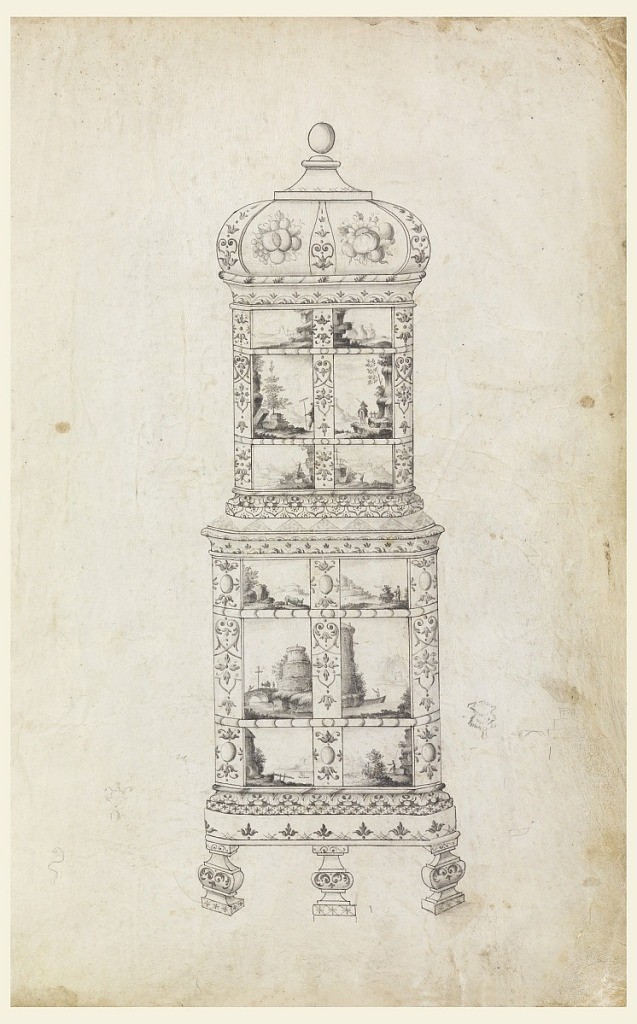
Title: Design for a Pottery Tile Stove
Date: ca. 1750
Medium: Pen and black ink, brush and wash, graphite on vellum
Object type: Drawing
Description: Design for a stove made of tiles with painted transfer designs on them—three rows in both top and bottom section of two tiles each—romantic scenes with castles, etc., borders of geometric designs and above two large bunches of fruit.